Question: '''
carList = cars.innerHTML;
alert(carList);
carList = carList.replace("<center>","").replace("</center>","").replace("<b>","").replace("</b>","");
alert(carList);
'''

Why in the world is this happening? I've tried splitting this out into individual string.replace()'s and that gives the same result.
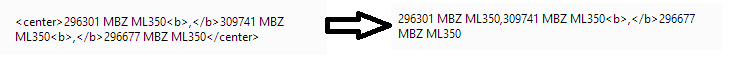
Answer: Using '.replace()' with a string will only fix the first occurrence which is what you are seeing. If you do it with a regular expression instead you can specify that it should be global (by specifying it with a 'g' afterwards) and thus take all occurrences.
'''
carList = "<center>blabla</center> <b>some bold stuff</b> <b>some other bold stuff</b>";
alert(carList);
carList = carList.replace(/<center>/g,"").replace(/<\/center>/g,"").replace(/<b>/g,"").replace(/<\/b>/g,"");
alert(carList);
'''
See this <URL> for a working sample.